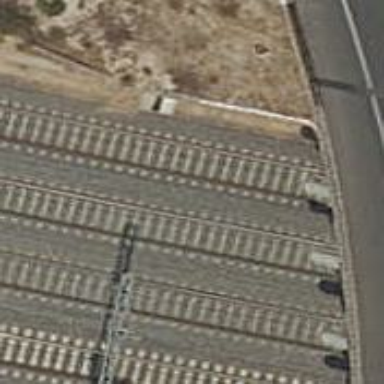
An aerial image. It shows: Railway with electrified contact lines.